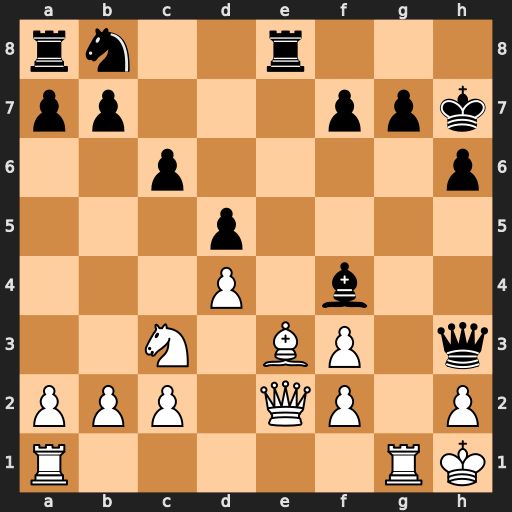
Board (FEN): rn2r3/pp3ppk/2p4p/3p4/3P1b2/2N1BP1q/PPP1QP1P/R5RK
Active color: w
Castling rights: -
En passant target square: -
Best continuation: Qd3+ g6 Bxf4